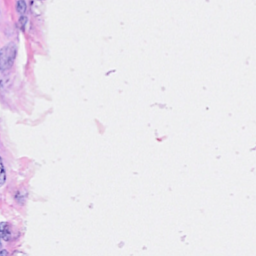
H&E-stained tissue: Breast